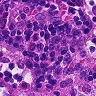
Metastatic tissue present: no